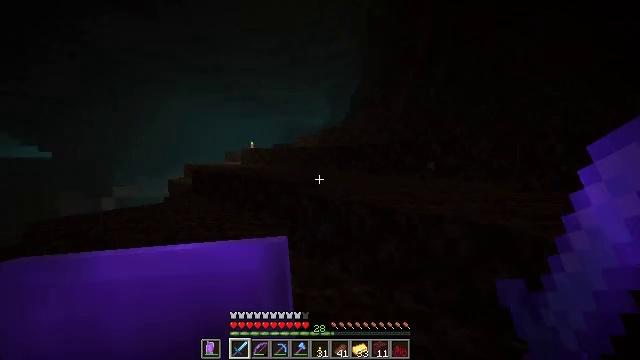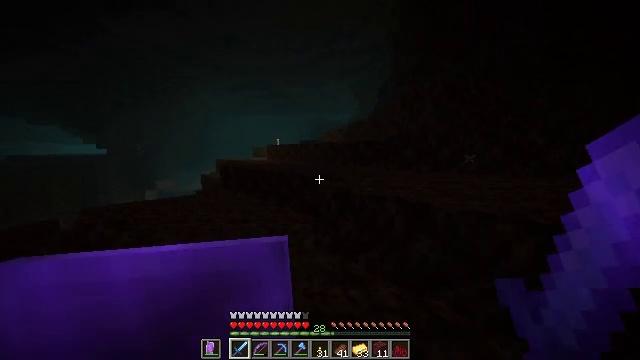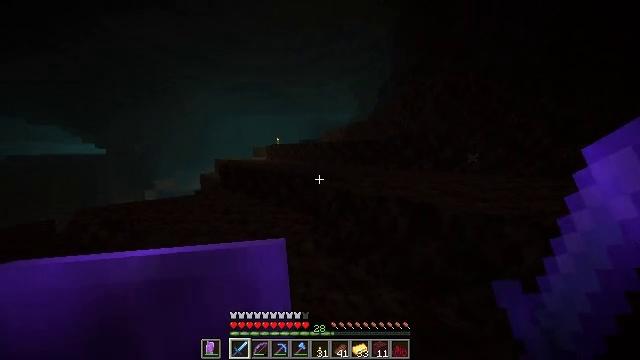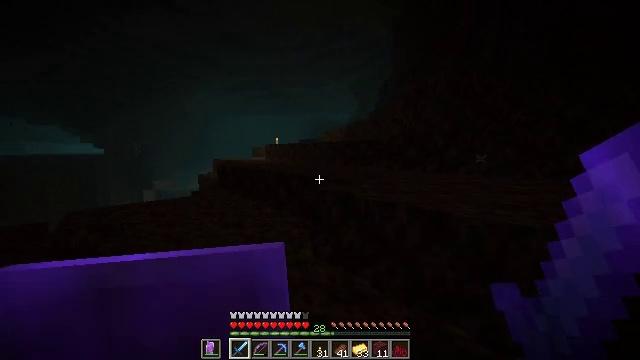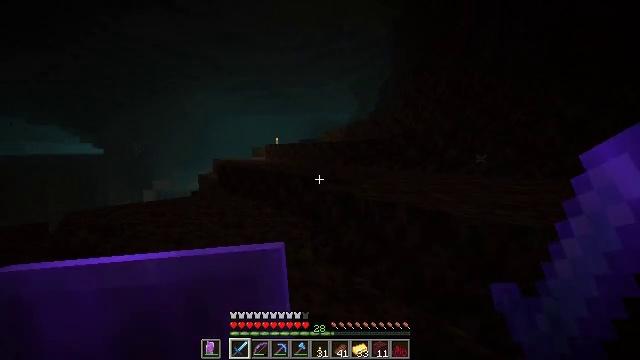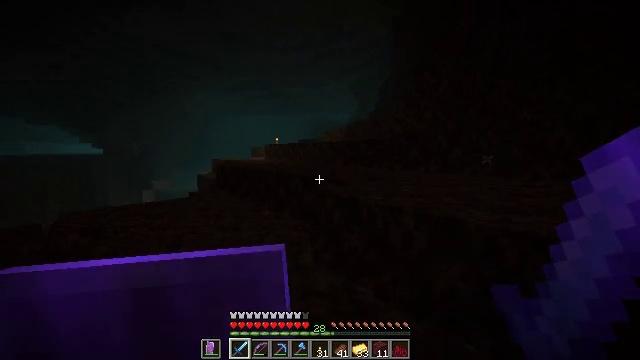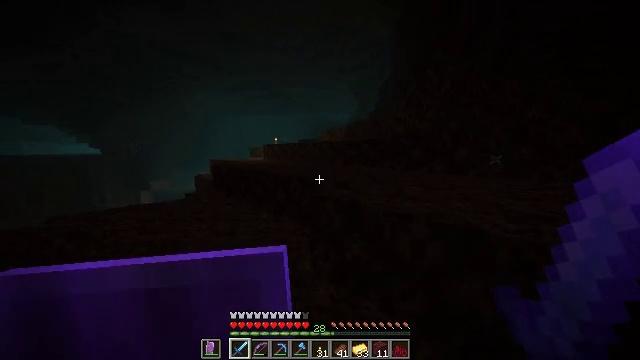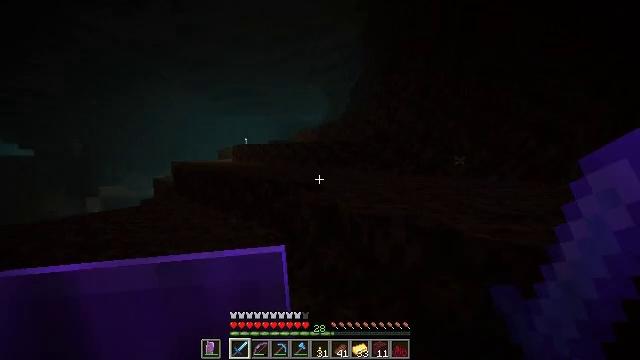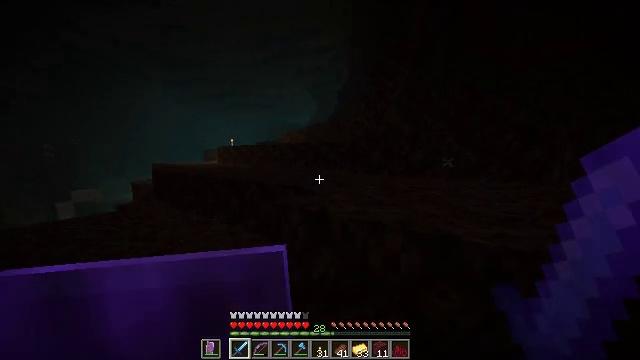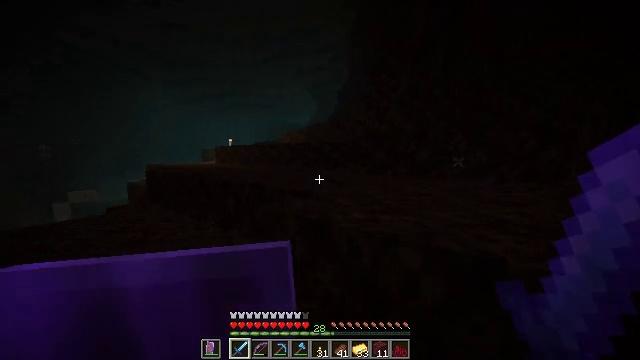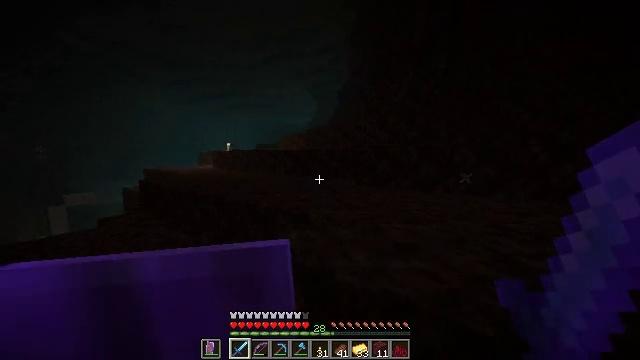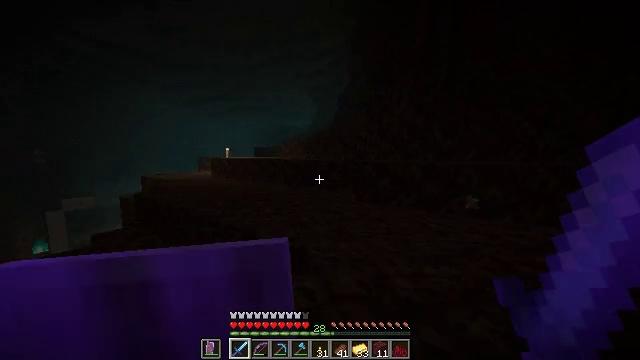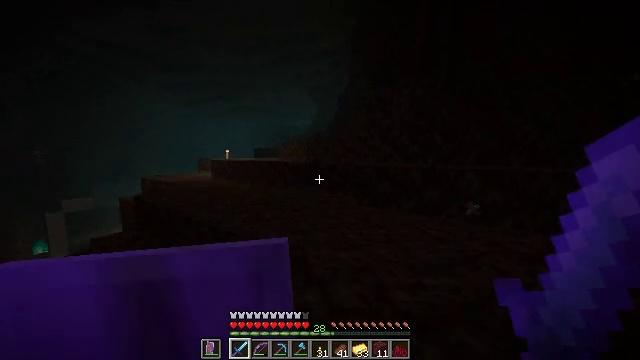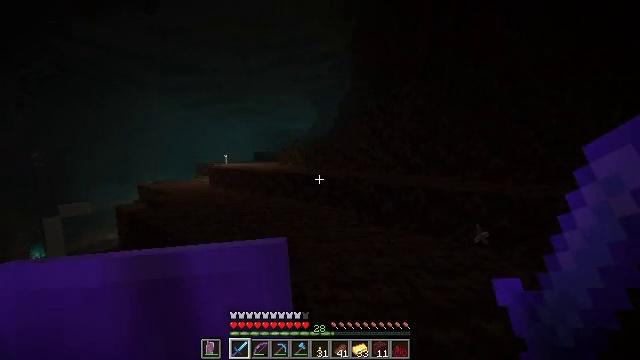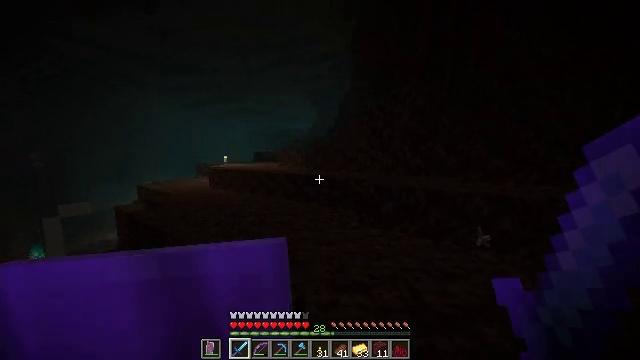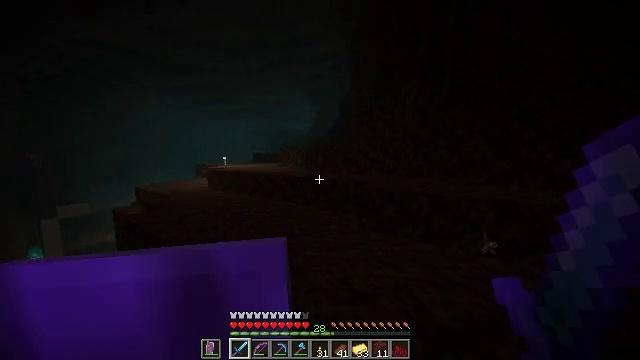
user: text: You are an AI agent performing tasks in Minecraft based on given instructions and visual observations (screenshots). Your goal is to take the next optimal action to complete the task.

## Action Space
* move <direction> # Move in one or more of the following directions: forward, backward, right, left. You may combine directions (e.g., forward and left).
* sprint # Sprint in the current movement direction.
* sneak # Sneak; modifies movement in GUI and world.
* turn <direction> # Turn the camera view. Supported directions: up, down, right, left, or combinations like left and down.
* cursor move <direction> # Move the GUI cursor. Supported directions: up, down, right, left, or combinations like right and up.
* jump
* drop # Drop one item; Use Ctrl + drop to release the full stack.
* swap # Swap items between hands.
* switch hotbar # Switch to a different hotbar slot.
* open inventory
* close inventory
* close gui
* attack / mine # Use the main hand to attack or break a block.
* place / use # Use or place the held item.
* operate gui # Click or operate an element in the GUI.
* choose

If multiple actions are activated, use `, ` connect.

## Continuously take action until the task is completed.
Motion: motion action
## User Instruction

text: Mine the torch on the wall.
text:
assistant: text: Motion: move forward, sprint, turn left
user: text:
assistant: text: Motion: move forward, sprint
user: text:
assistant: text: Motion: move forward
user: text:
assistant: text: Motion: move forward
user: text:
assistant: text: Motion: move forward
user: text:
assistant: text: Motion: move forward
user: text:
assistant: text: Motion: move forward, turn right
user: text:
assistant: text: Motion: move forward, turn right
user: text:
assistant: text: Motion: move forward
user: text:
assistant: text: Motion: move forward, jump
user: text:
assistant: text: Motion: move forward, jump
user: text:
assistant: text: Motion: move forward, jump
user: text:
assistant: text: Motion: move forward, jump
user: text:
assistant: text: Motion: move forward
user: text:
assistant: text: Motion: move forward
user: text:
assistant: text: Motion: move forward
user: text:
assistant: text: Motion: move forward
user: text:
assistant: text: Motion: move forward
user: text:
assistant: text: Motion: move forward
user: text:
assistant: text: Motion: move forward
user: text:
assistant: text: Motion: move forward, sprint
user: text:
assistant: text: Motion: move forward, sprint
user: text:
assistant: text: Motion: move forward, sprint, turn left and down
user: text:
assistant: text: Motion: move forward, turn left
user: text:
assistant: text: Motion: move forward, turn left and down
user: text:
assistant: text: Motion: move forward, turn left and down
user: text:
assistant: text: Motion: move forward, turn left
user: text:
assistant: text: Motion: move forward
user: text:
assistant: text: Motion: move forward, jump
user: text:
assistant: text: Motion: move forward, jump